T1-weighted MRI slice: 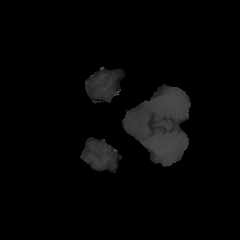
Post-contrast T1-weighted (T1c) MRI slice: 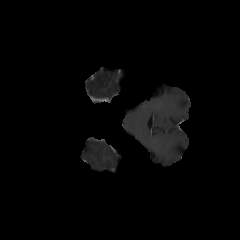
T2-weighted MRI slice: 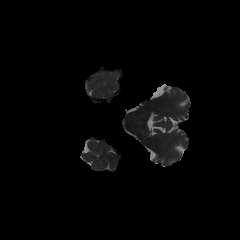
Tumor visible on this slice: no